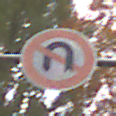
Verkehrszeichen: VerbotWenden
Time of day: Midday
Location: Outdoor (Nature)
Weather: Overcast
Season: Autumn
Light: Natural